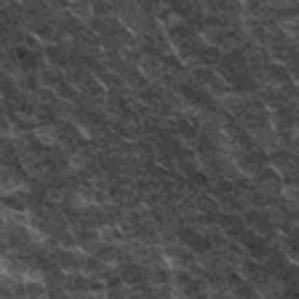
Label: frost